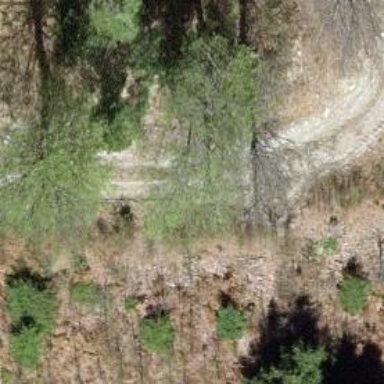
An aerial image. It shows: Unpaved track with grade 4 quality.